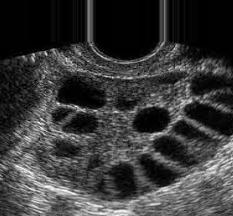
Label: infected